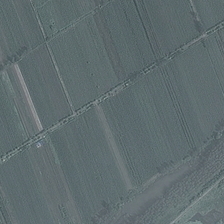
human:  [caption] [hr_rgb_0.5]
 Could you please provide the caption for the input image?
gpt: a road and some baulks divid the french grey farmland .

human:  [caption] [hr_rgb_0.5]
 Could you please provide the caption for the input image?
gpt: here we can see a green farmland separated as blocks by straight roads .

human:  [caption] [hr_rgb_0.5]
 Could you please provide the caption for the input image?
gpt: a road and some baulks divid the french grey farmland .

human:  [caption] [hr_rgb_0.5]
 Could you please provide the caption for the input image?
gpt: beside a forest there is a green farmland with stripes .

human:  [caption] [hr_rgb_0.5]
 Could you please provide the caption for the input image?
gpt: several lines of trees are in a piece of farmland .